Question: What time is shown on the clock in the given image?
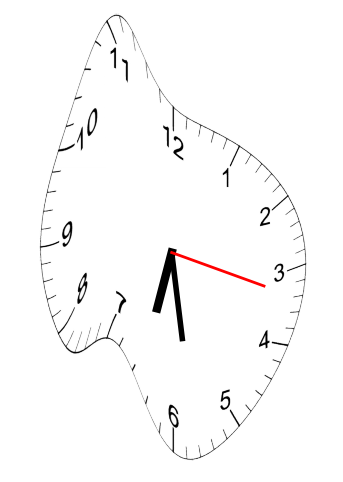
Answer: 06:28:17